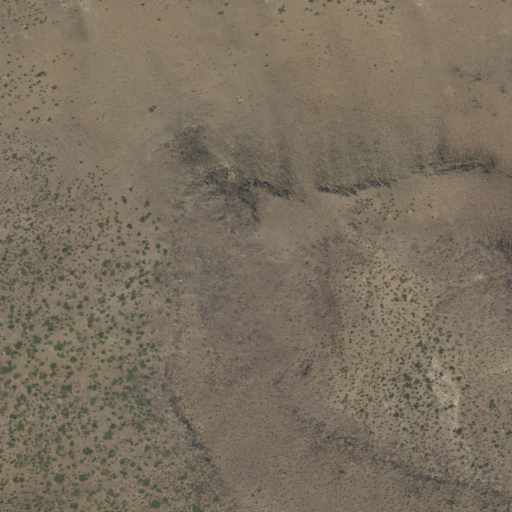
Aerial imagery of mountain in New Mexico named Jakes Hill containing only shrub